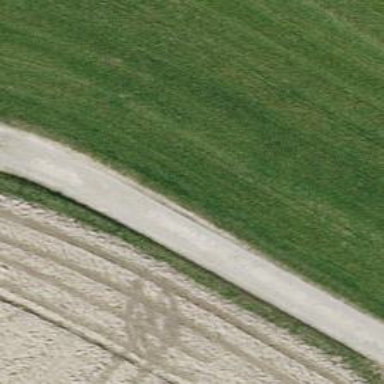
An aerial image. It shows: Track with grade 1 quality.